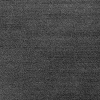
Atmospheric dust classification: dusty